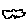
Label: cloud